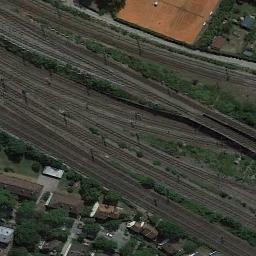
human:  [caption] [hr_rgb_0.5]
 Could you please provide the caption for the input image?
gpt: These staggered railways have no trains on the railways and a residential area is on one side of the railways .

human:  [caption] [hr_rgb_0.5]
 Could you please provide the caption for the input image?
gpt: There are about ten railway lines here .

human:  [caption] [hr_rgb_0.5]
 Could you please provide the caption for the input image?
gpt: The railway is next to some trees and houses .

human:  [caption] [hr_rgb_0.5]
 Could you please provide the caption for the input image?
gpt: There are many buildings of different shapes beside the railway .

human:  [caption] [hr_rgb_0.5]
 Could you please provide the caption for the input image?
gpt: There are some green trees and buildings beside the railway .